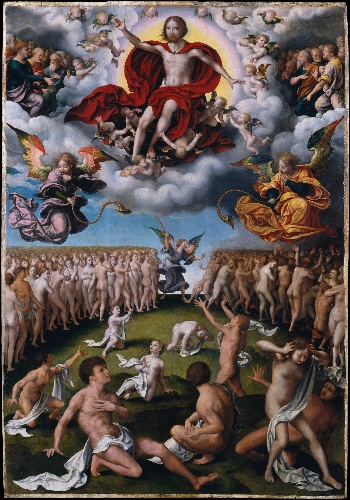
Title: The Last Judgment
Artist: Joos van Cleve
Artist bio: Netherlandish, Cleve ca. 1485–1540/41 Antwerp
Date: ca. 1525–30
Object type: Painting
Classification: Paintings
Medium: Oil on wood
Dimensions: 48 3/4 x 34 in. (123.8 x 86.4 cm)
Department: European Paintings
Credit line: Bequest of Mr. and Mrs. Graham F. Blandy, 1940
Accession year: 1940
Repository: Metropolitan Museum of Art, New York, NY
Tags: Male Nudes|Female Nudes|Putti|Last Judgement|Angels|Christ